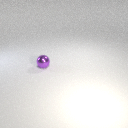
small purple metal sphere